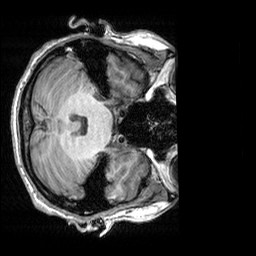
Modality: T1w
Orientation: axial
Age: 32
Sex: male
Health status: healthy
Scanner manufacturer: siemens
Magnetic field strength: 3 T
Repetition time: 2.3 s
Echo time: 0.00303 s